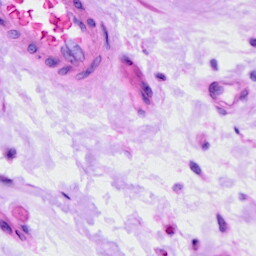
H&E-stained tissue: Ovarian